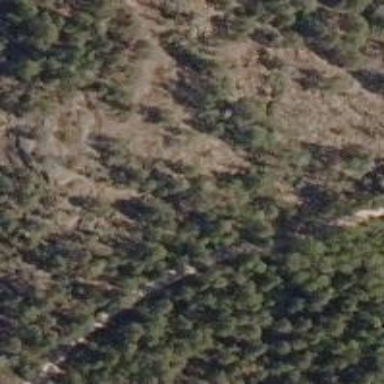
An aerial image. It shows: Natural cliff.